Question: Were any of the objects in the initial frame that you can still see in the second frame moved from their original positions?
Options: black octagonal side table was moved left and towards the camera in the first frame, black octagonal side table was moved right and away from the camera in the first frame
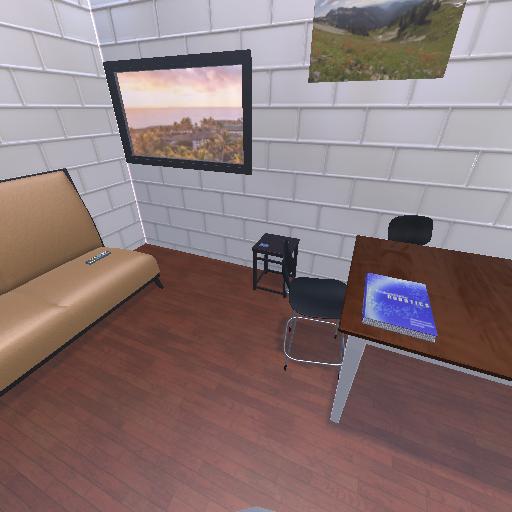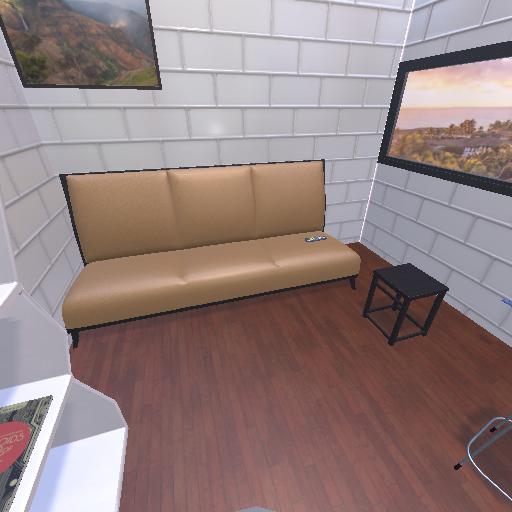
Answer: black octagonal side table was moved left and towards the camera in the first frame